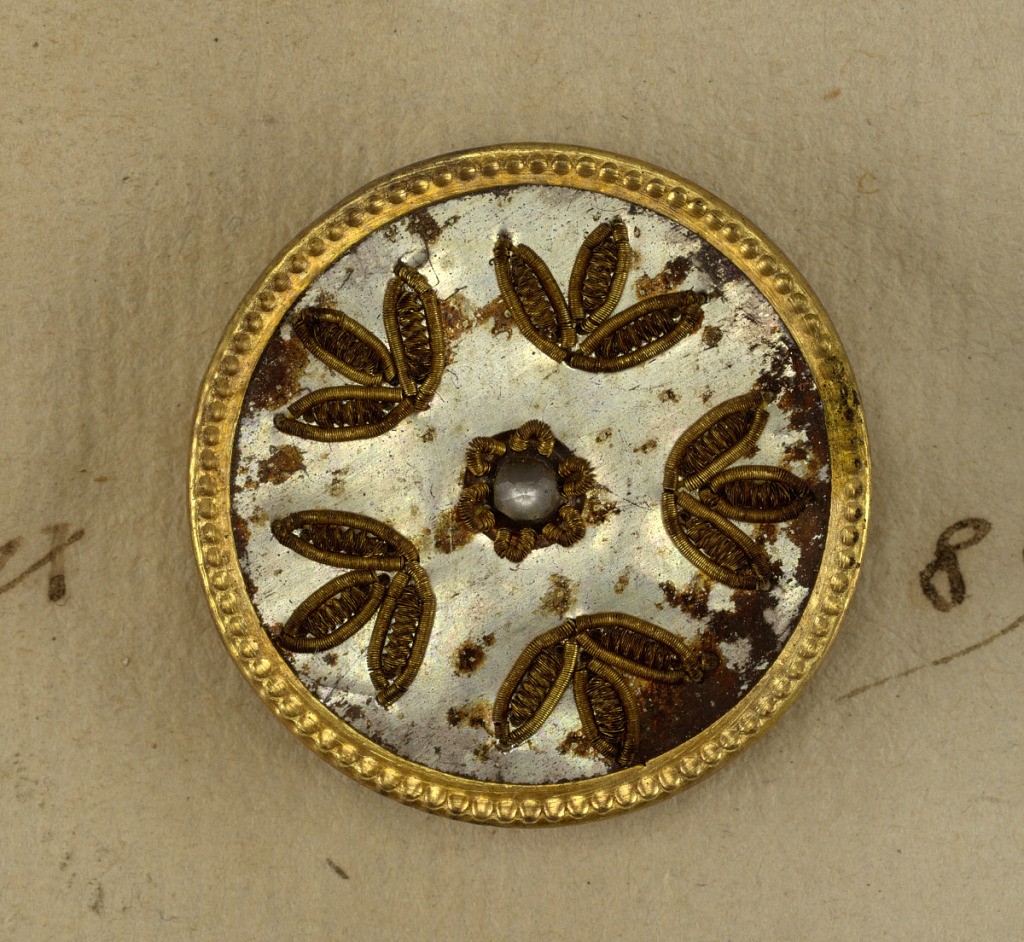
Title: Button
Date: late 18th century
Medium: Paper, metal foil, thread, paillettes
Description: Folding envelope of paper with tie closure; used as a case for ten circular buttons.

On card 14